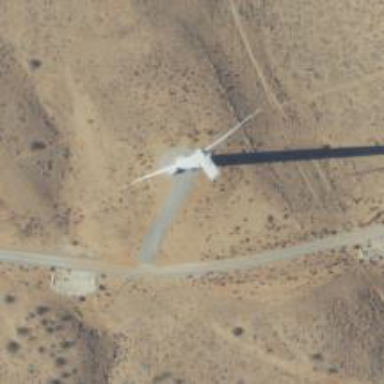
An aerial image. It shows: Wind generator using horizontal axis wind turbines.